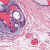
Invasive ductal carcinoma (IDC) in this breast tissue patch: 1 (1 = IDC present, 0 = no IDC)